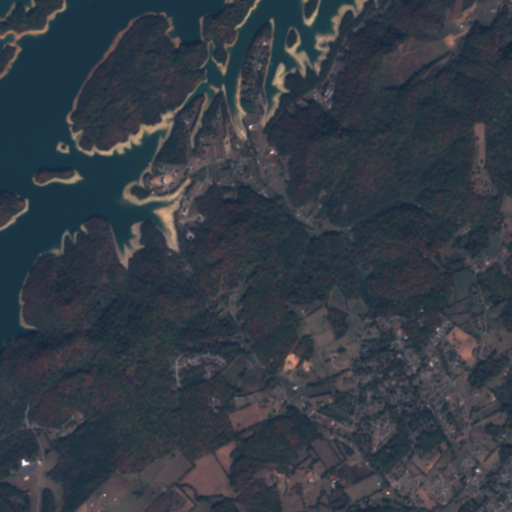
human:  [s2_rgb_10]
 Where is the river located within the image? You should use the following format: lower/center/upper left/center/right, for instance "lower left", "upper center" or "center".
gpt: The river is located in the upper of the image.
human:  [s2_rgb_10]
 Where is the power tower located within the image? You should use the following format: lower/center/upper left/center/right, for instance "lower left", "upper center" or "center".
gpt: There is no power tower in the image.